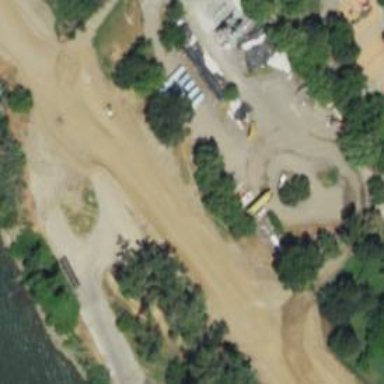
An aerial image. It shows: Parking area.